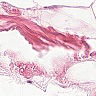
Metastatic tissue present: no